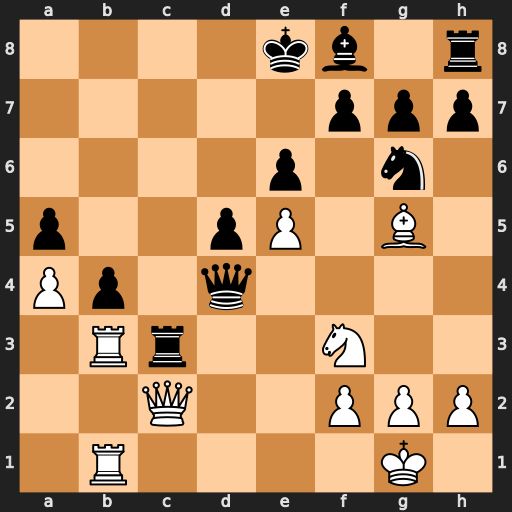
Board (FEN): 4kb1r/5ppp/4p1n1/p2pP1B1/Pp1q4/1Rr2N2/2Q2PPP/1R4K1
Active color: w
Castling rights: k
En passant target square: -
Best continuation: Nxd4 Rxc2 Nxc2